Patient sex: M
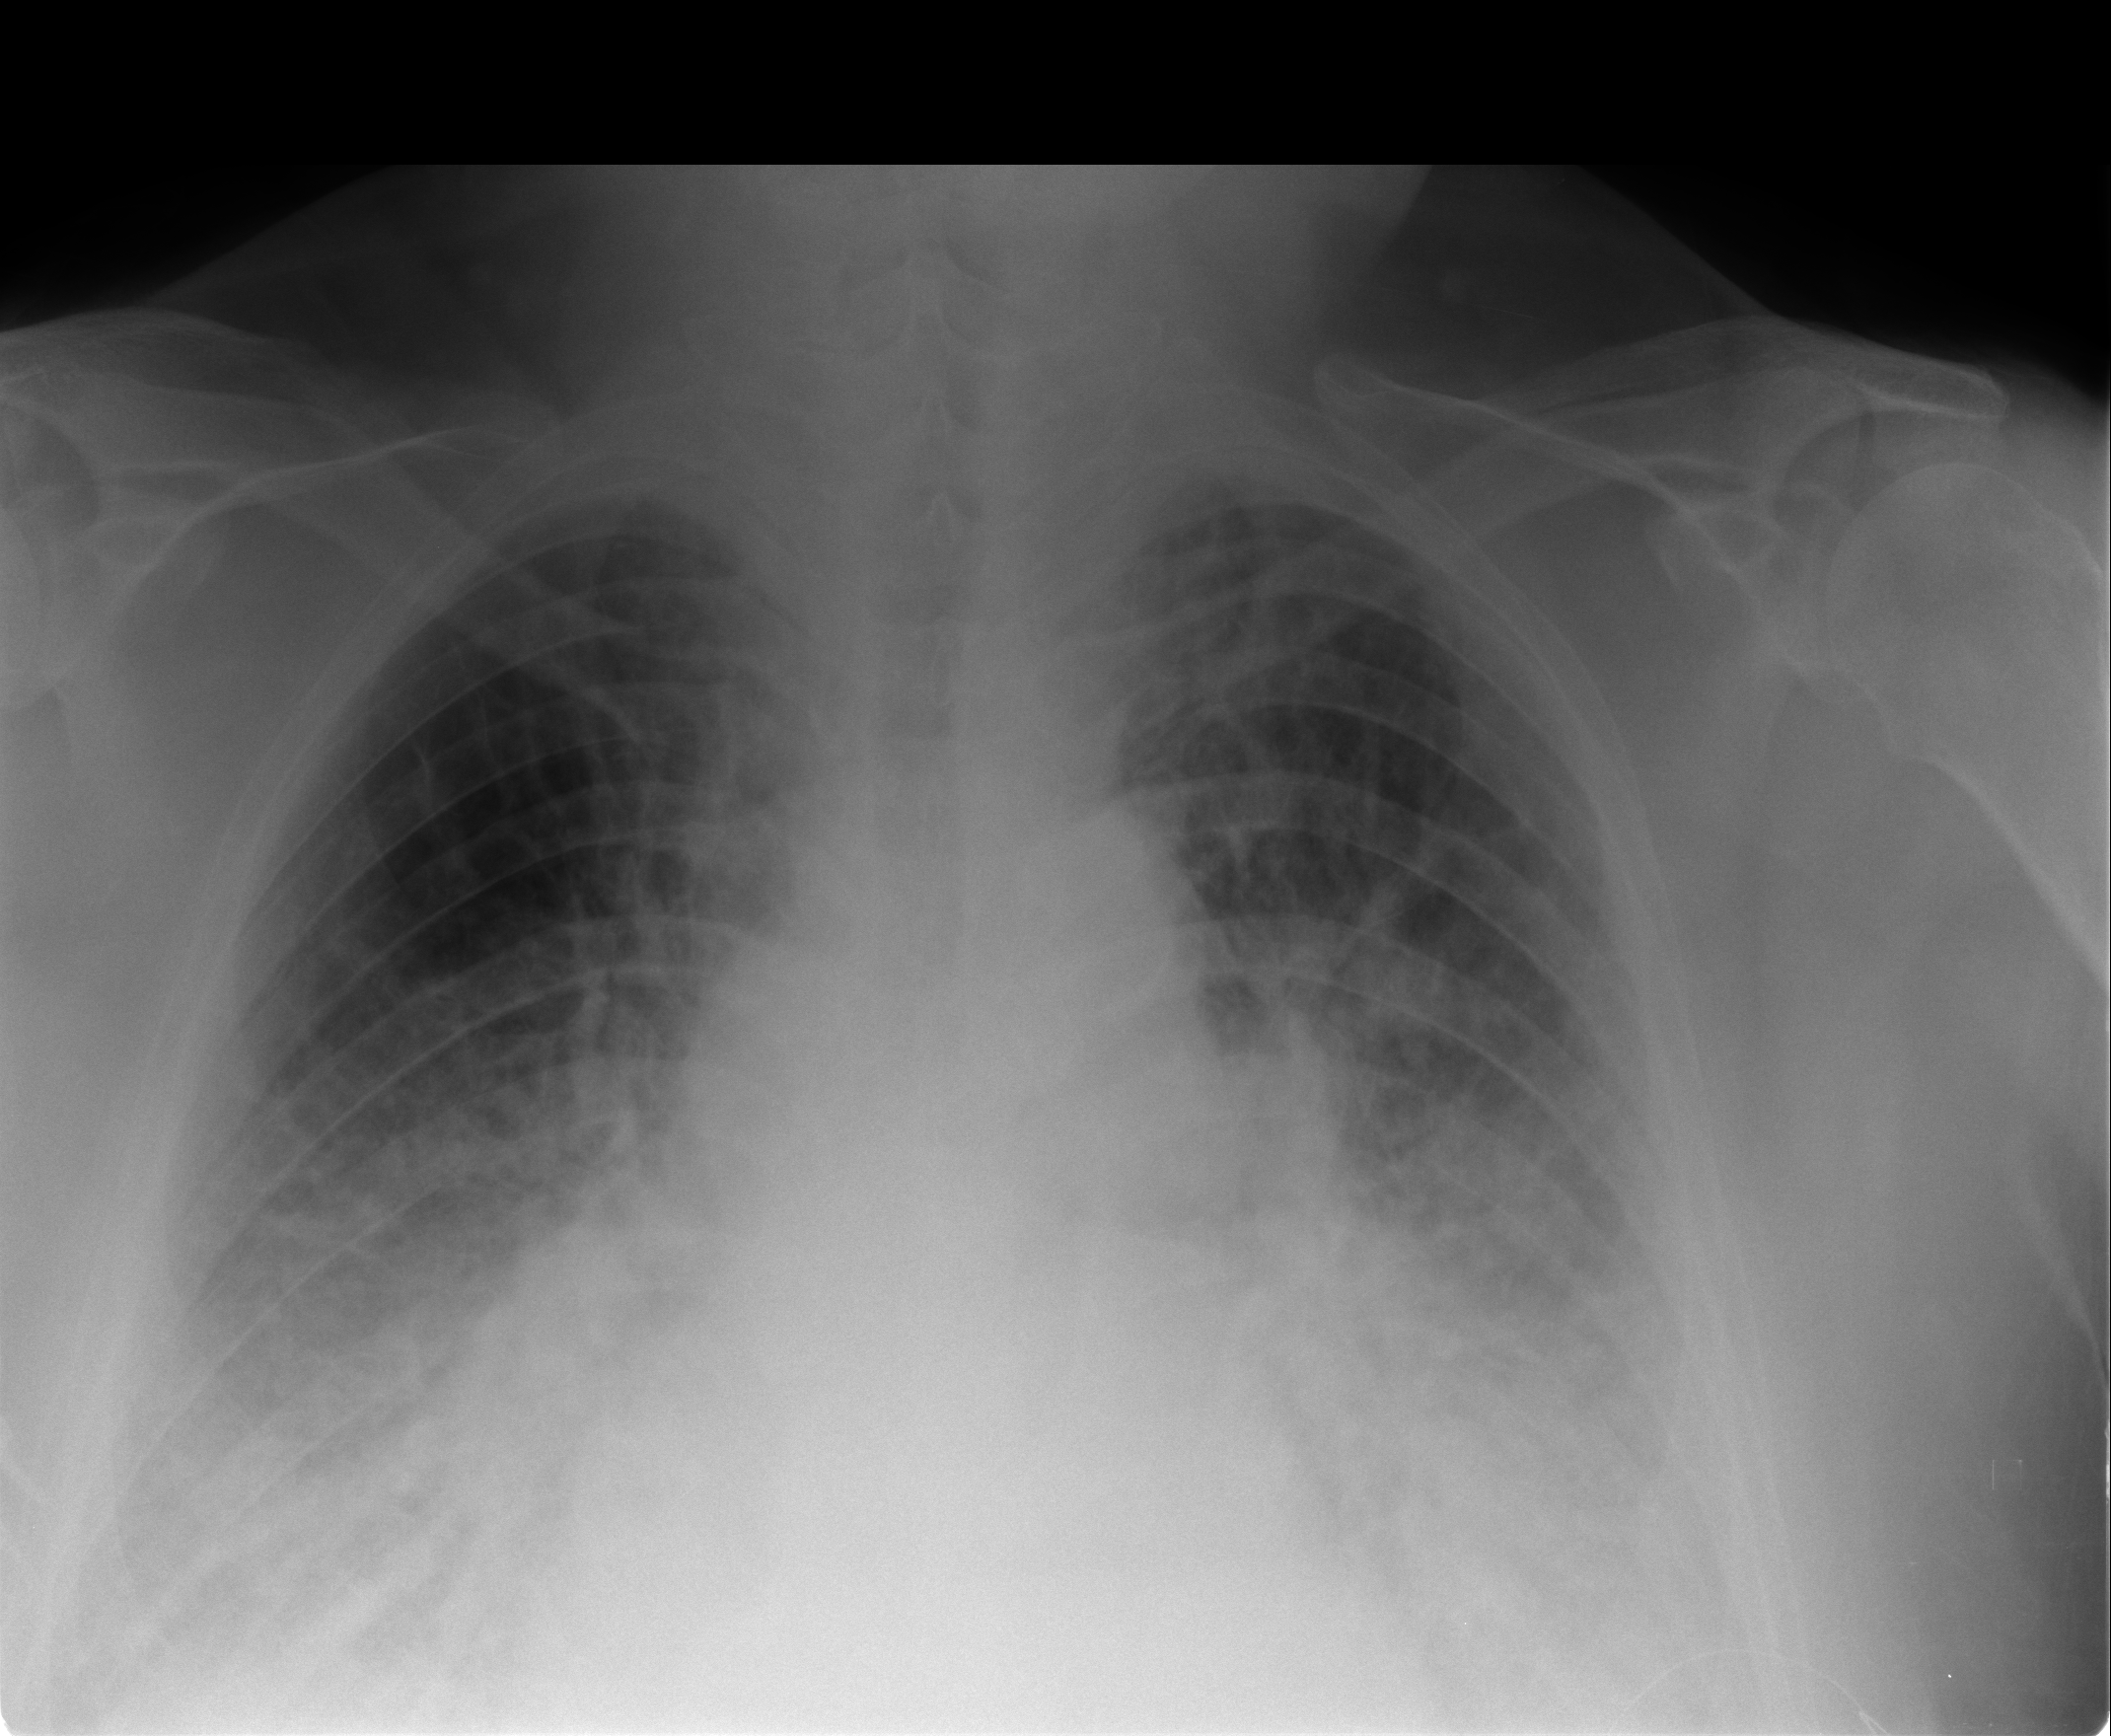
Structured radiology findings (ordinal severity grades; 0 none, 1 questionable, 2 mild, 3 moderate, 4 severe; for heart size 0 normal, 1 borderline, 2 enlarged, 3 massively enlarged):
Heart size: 2
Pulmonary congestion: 3
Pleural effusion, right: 2
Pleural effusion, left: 2
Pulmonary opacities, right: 2
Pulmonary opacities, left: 2
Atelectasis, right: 2
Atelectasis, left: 2